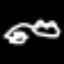
Label: frog